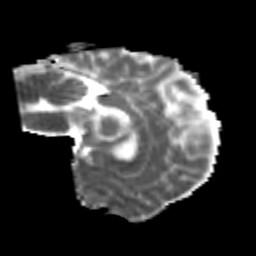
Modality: MD
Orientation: sagittal
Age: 24
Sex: female
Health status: healthy
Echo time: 0.074 s